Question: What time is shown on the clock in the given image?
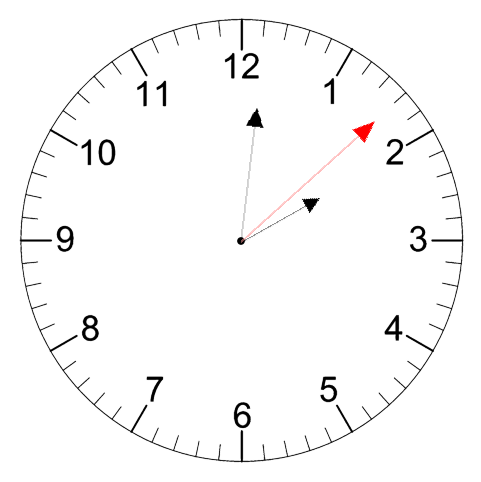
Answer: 02:01:08